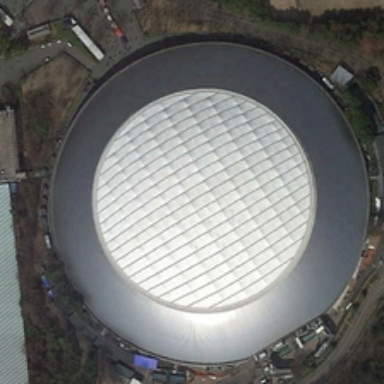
Some green trees are around a circle white center .